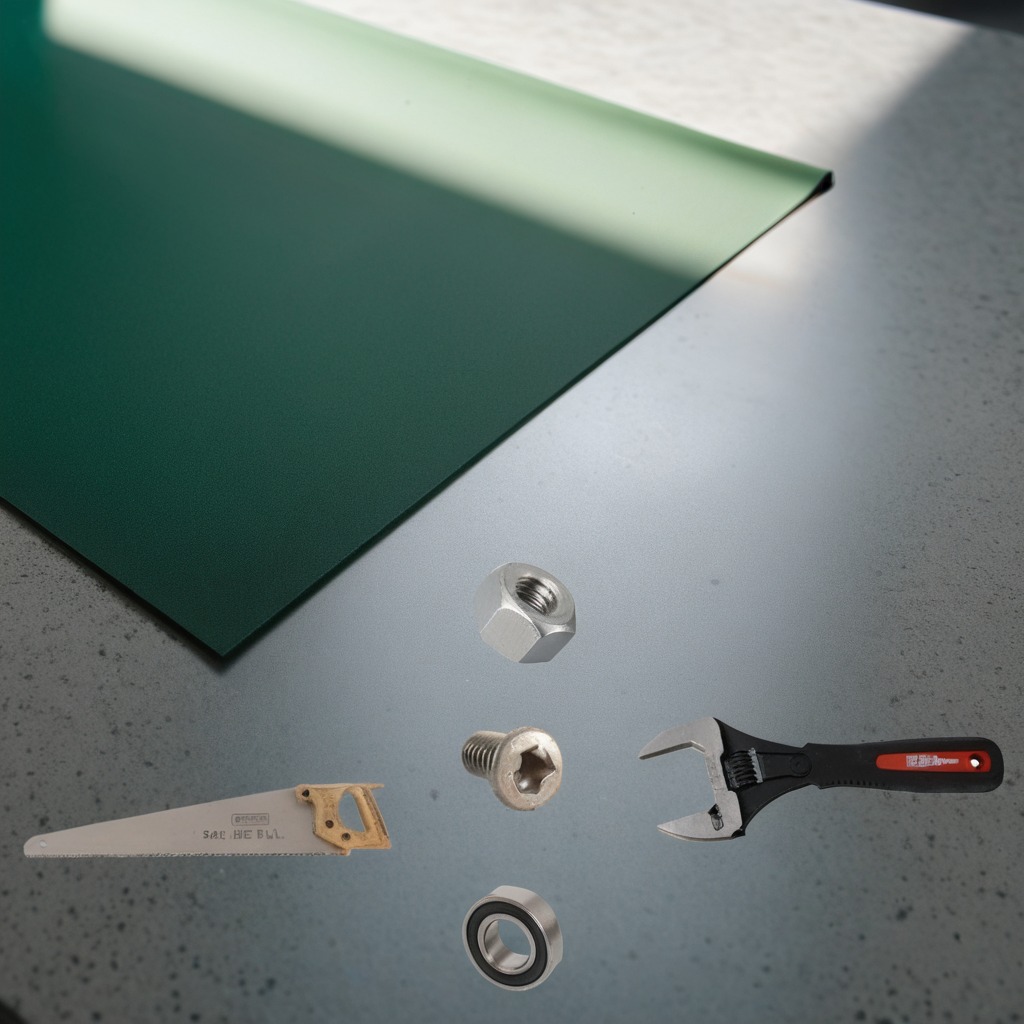
A metal ball bearing, a metal machine screw, a handheld metal saw, a metal nut, and a wrench are lying on the clean granite tabletop covered with a green rubber mat inside a workshop under bright overhead lighting crisp shadows high clarity worn but beneath the mat.